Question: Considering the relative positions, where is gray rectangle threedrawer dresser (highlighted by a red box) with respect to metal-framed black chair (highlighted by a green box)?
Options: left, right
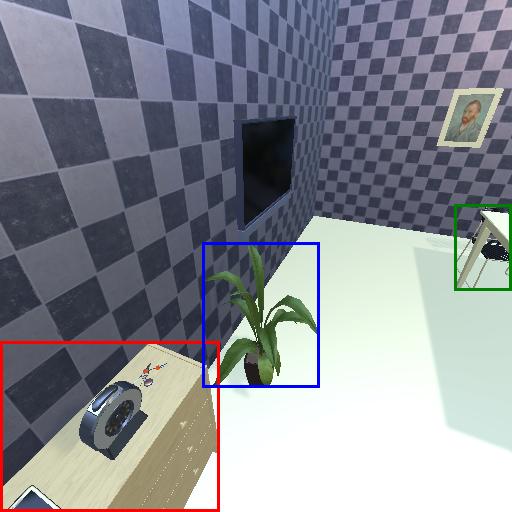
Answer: left